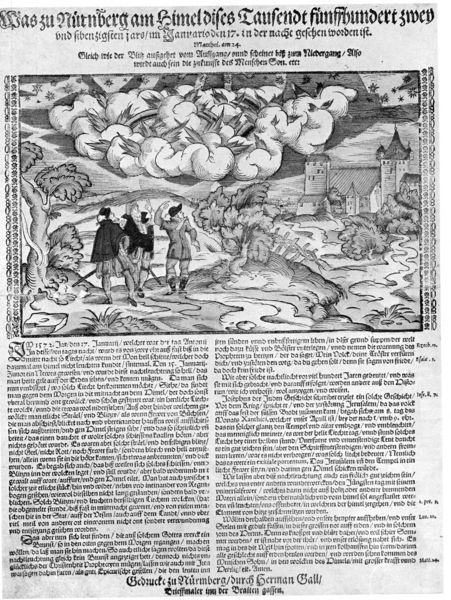
Titel: Was zu Nürnberg am Himel
Künstler: Jost Ammann
Standort: Zürich.
Institution: Wickiana
Schlagwörter: baum, blätter, flügel, gewitter, gruppe, hand, himmel, mann, wasser, weiß, wolken, bäume, fluss, landschaft, menschen, stadt, ufer, finger, grau, hintergrund, hut, hüte, männer, schwarz, zeichnung, gebäude, schloss, weg, wolke, herren, rock, bibel, geschichte, bild, hände, feld, büsche, gebüsch, kirche, land, mantel, blatt, renaissance, wald, turm, engel, holzschnitt, schrift, papier, dächer, grafik, spalten, figuren, krieg, deutsch, zeigen, buch, burg, türme, festung, druck, druckgraphik, druckgrafik, radierung, stich, titel, seite, illustration, schwarzweiß, säbel, text, waffen, zeitung, bericht, schriftsteller, überschrift, mäntel, degen, schriftbild, buchseite, titelseite, blitz, wanderer, mittelalter, zeilen, kupferstich, bau, flugblatt, altdeutsch, beschreibung, nürnberg, majuskel, chronik, satz, schlß, reniassance, 1502, deutscj, herman ball, txt nürnberg, flugblatt druckgrafik nürnberg, druckgraphi